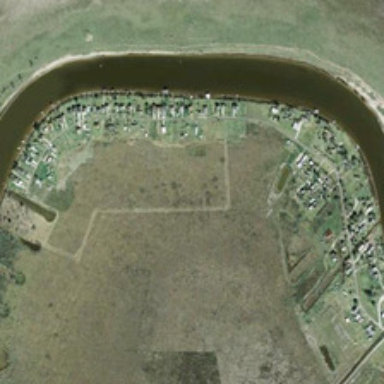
Urban areas and farmlands are in two sides of a curved river .